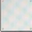
Piece: xx